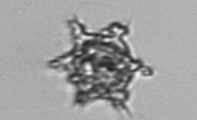
Label: Dictyocha